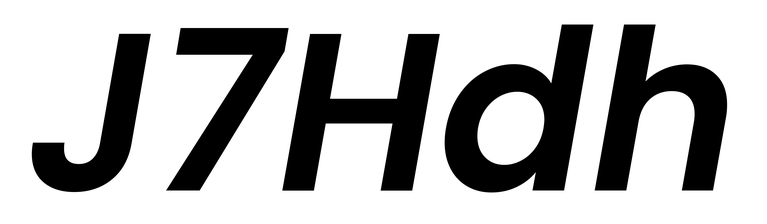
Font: Poppins-SemiBoldItalic